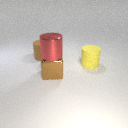
large brown metal cube in front of large brown rubber cylinder